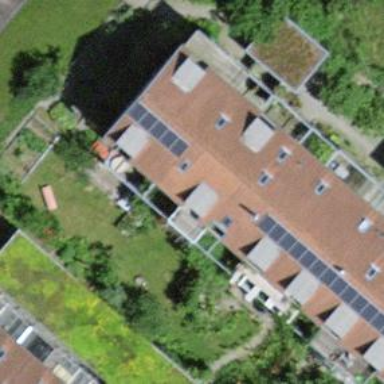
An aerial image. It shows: Simple house.